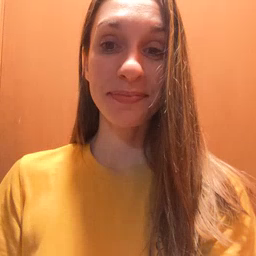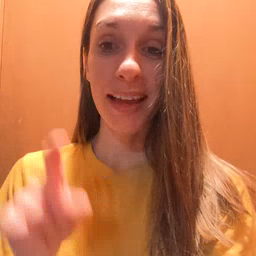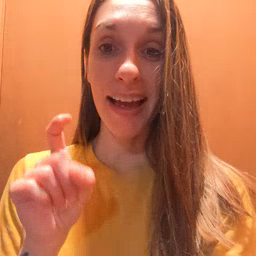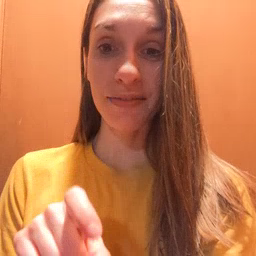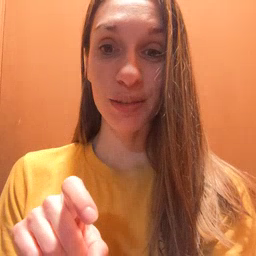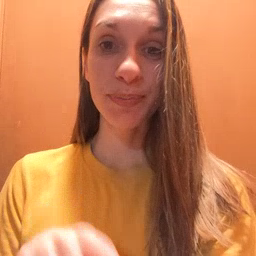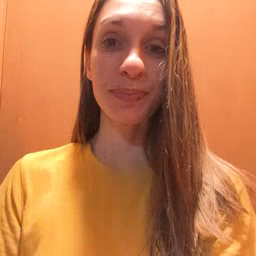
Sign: haveto